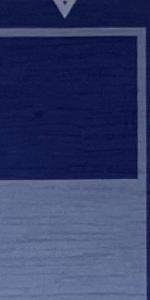
Label: Empty